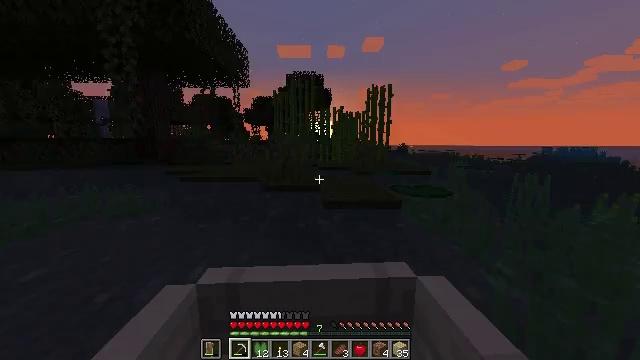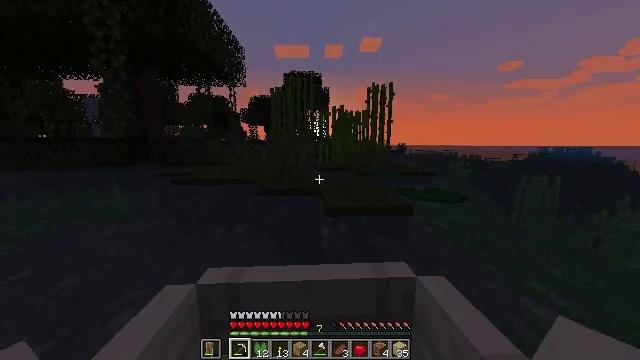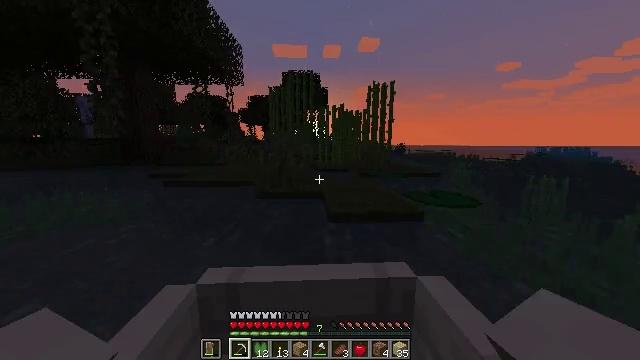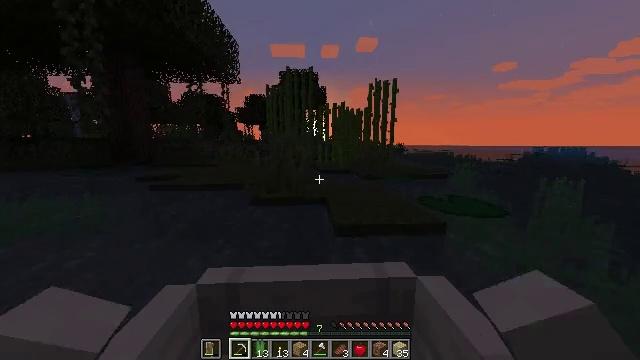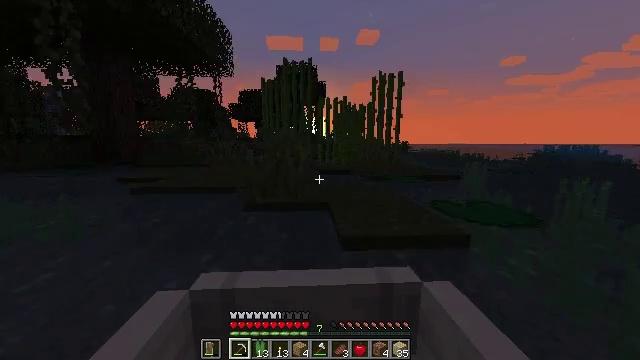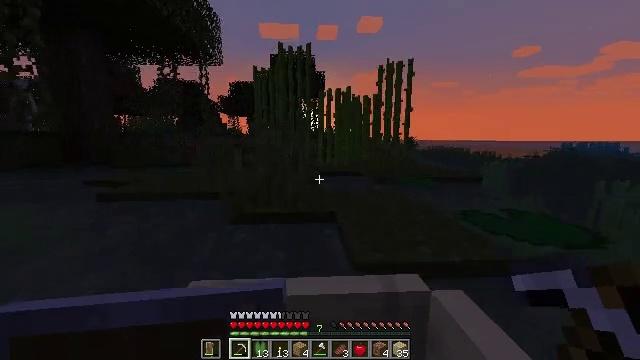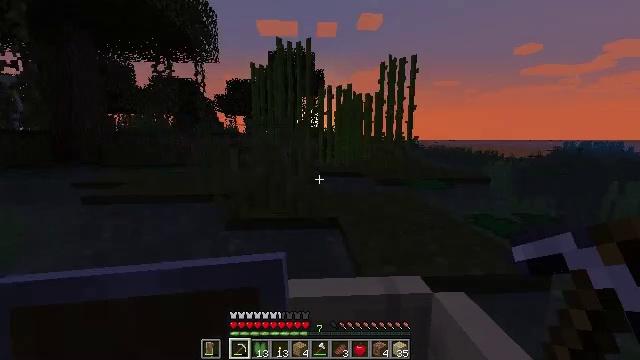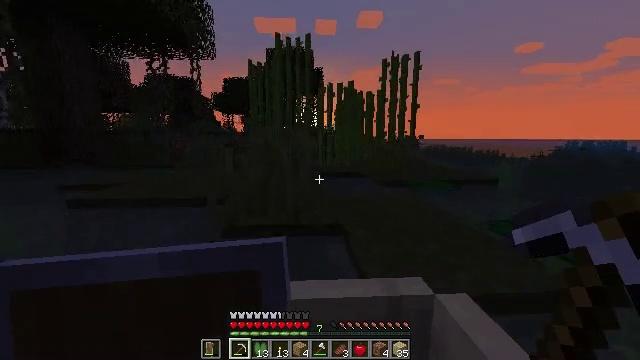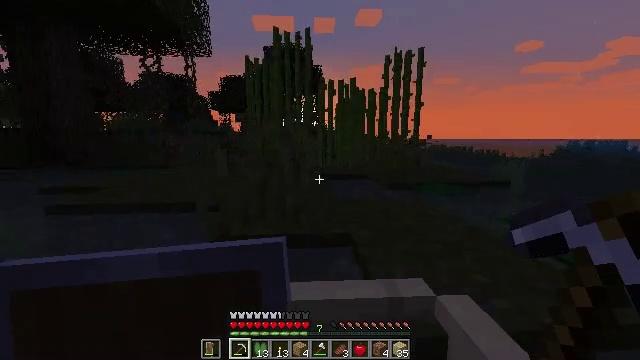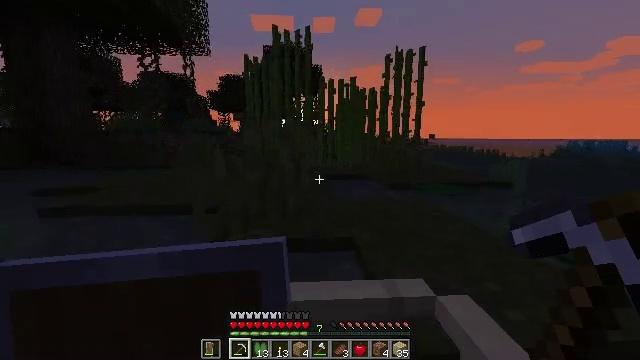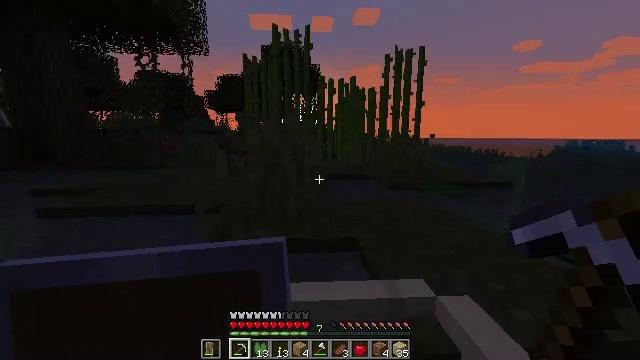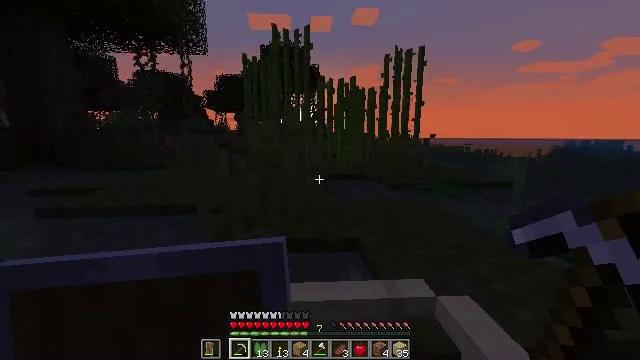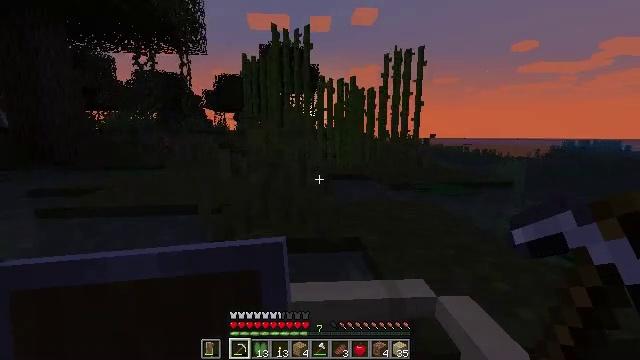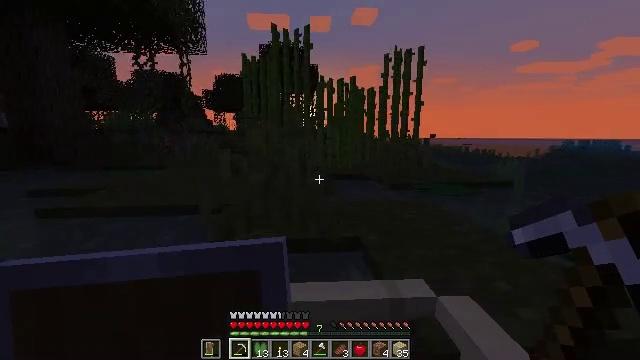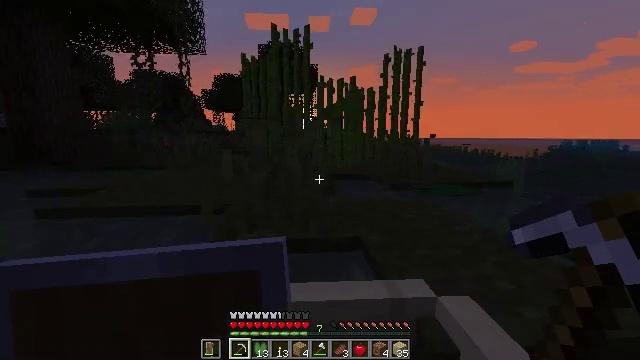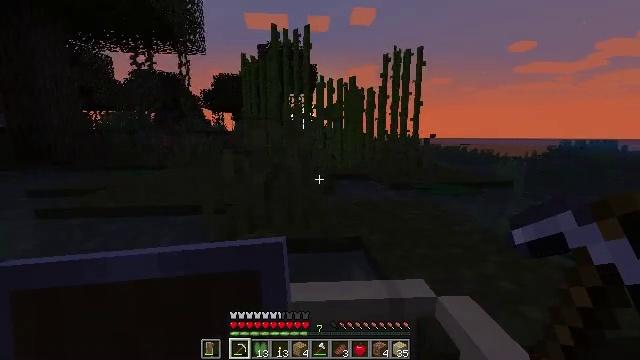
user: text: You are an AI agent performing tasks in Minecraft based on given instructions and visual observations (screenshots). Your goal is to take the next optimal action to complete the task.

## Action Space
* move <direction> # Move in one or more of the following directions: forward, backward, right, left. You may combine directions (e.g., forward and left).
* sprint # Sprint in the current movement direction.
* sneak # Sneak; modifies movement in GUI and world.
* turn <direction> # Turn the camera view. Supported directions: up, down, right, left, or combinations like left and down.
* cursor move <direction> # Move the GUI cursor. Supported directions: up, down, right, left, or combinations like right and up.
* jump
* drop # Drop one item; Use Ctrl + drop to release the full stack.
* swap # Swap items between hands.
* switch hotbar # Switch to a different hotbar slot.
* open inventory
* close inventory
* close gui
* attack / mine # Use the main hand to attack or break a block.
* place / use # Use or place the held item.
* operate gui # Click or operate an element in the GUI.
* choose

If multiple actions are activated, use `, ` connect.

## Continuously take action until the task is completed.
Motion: motion action
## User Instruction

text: Collect a lily pad from a pond.
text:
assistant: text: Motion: move forward
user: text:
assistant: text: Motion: move forward
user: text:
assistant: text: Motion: no_op
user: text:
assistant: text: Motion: no_op
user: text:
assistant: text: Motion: no_op
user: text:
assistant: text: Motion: no_op
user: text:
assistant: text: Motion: no_op
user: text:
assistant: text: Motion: no_op
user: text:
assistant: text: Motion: no_op
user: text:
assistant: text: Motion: no_op
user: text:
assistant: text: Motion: no_op
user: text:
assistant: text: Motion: no_op
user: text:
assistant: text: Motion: no_op
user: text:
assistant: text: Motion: no_op
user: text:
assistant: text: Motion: no_op
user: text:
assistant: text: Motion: no_op
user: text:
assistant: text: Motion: no_op
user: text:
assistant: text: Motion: no_op
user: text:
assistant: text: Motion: no_op
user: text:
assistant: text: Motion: switch to hotbar 5
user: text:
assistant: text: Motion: switch to hotbar 5
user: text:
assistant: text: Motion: switch to hotbar 5
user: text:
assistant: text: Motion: switch to hotbar 5
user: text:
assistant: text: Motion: no_op
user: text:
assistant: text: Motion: no_op
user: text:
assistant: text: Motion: no_op
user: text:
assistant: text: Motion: no_op
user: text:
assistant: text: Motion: no_op
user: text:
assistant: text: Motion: turn down
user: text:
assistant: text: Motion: turn down